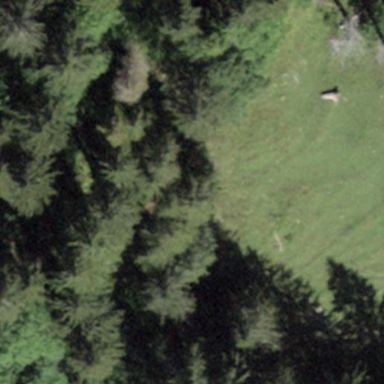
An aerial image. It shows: Forest area.